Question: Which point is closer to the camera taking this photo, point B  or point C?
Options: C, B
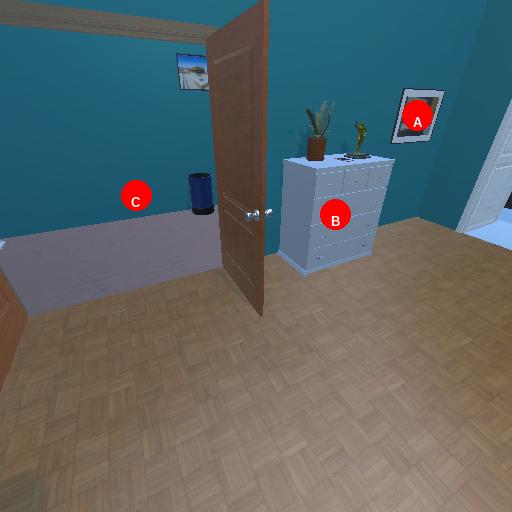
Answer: C